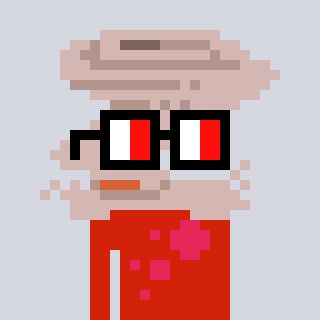
a pixel art character with square glasses with black frames and red eyes, a tornado-shaped head and a red-colored body on a cool background